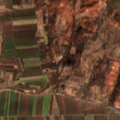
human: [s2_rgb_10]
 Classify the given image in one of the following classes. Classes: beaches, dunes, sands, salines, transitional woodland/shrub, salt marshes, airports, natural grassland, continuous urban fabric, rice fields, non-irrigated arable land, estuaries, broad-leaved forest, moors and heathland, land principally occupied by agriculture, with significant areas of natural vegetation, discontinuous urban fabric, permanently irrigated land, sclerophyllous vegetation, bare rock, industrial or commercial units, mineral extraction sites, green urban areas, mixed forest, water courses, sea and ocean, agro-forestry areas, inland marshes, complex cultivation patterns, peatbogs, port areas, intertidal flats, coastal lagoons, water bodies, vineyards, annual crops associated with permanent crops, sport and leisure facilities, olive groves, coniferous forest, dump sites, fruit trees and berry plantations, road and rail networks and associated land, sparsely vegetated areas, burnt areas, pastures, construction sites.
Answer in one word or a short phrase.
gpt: non-irrigated arable land, complex cultivation patterns, land principally occupied by agriculture, with significant areas of natural vegetation, broad-leaved forest, transitional woodland/shrub